Question: I am using a mix of Tkinter and graphics.py (a wrapper on Tkinter) to create a fairly basic integrator (find the area under a graph) with a GUI. As of now, the main "control panel" for the integrator is separate from the actual graph (which is made by using graphics.py). I am using Tkinter's 'Radiobutton()' for the choice selection of the integration type (Left Rectangular, Right Rectangular, Trapezoidal, or Simpson's Approximation).
My problem is that I am unable to get the output from the radiobuttons. I was using the example from <URL>.
Here is my code:
'''
class FunctionInput:
def __init__(self, master, window, items):
self.window = window
self.items = items
self.runProgram = True
self.typeChoice = tk.StringVar()
self.frame = tk.Frame(master)
self.typeFrame = tk.Frame(self.frame)
self.quitButton = tk.Button(self.frame, text = 'Quit', command = self.frame.quit)
self.optLabel = tk.Label(self.frame, text = 'Type of Approximation: ')
self.optL = tk.Radiobutton(self.typeFrame, text = 'Left Rectangular', variable = self.typeChoice, value = 'l')
self.optR = tk.Radiobutton(self.typeFrame, text = 'Right Rectangular', variable = self.typeChoice, value = 'r')
self.optT = tk.Radiobutton(self.typeFrame, text = 'Trapezoidal', variable = self.typeChoice, value = 't')
self.optS = tk.Radiobutton(self.typeFrame, text = 'Simpsons Rule', variable = self.typeChoice, value = 's')
self.optL.grid(row = 1, column = 1, padx = 5, pady = 5)
self.optR.grid(row = 1, column = 2, padx = 5, pady = 5)
self.optT.grid(row = 2, column = 1, padx = 5, pady = 5)
self.optS.grid(row = 2, column = 2, padx = 5, pady = 5)
self.optLabel.grid(row = 4)
self.typeFrame.grid(row = 5)
self.quitButton.grid(row = 6)
# there were numerous other widgets and frames, but I only included the relevant ones
self.frame.grid()
def getInput(self):
type_integration = self.typeChoice.get()
self.frame.quit()
return type_integration
def main():
# some other code, win and axisLabels are defined prior to this
root = tk.Tk(className = ' Function Grapher')
app = FunctionInput(root, win, axisLabels)
root.rowconfigure(0, weight = 1)
root.columnconfigure(0, weight = 1)
root.mainloop() # there is a button to exit the mainloop in my GUI
typeIntegration = app.getInput()
print typeIntegration # trying to debug it
if __name__ == '__main__': main()
'''
However, it doesn't not print the variable. It prints an empty string, so execution is not a problem. 'root.mainloop()' does not get stuck in an infinite loop, because I have a button in my GUI (not shown here because it is irrelevant) that exits it. An error is not raised, so I'm guessing that the issue is with setting the option to the variable. Any help is greatly appreciated.
Also, on a side note, whenever I run the program, the 'Right Rectangular', 'Trapezoidal', and 'Simpson's Rule' radiobuttons are grayed out, like such:

This grayness goes away if I click on one of the radiobuttons, but until then, it stays. If there is some way to fix this, please let me know.
Thanks!
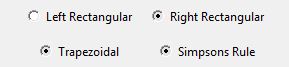
Answer: The problem was that since I was using multiple other widgets, I had to set 'StringVar()'s 'master' parameter as 'self.typeFrame':
'''
class FunctionInput:
def __init__(self, master, window, items):
self.window = window
self.items = items
self.runProgram = True
self.frame = tk.Frame(master)
self.typeFrame = tk.Frame(self.frame)
self.typeChoice = tk.StringVar(self.typeFrame)
self.quitButton = tk.Button(self.frame, text = 'Quit', command = self.frame.quit)
self.optLabel = tk.Label(self.frame, text = 'Type of Approximation: ')
self.optL = tk.Radiobutton(self.typeFrame, text = 'Left Rectangular', variable = self.typeChoice, value = 'l')
self.optR = tk.Radiobutton(self.typeFrame, text = 'Right Rectangular', variable = self.typeChoice, value = 'r')
self.optT = tk.Radiobutton(self.typeFrame, text = 'Trapezoidal', variable = self.typeChoice, value = 't')
self.optS = tk.Radiobutton(self.typeFrame, text = 'Simpsons Rule', variable = self.typeChoice, value = 's')
self.optL.grid(row = 1, column = 1, padx = 5, pady = 5)
self.optR.grid(row = 1, column = 2, padx = 5, pady = 5)
self.optT.grid(row = 2, column = 1, padx = 5, pady = 5)
self.optS.grid(row = 2, column = 2, padx = 5, pady = 5)
self.optLabel.grid(row = 4)
self.typeFrame.grid(row = 5)
self.quitButton.grid(row = 6)
# there were numerous other widgets and frames, but I only included the relevant ones
self.frame.grid()
def getInput(self):
type_integration = self.typeChoice.get()
self.frame.quit()
return type_integration
def main():
# some other code, win and axisLabels are defined prior to this
root = tk.Tk(className = ' Function Grapher')
app = FunctionInput(root, win, axisLabels)
root.rowconfigure(0, weight = 1)
root.columnconfigure(0, weight = 1)
root.mainloop() # there is a button to exit the mainloop in my GUI
print app.getInput()
if __name__ == '__main__': main()
'''
Also, as @A. Rodas said, to get rid of the grayness, I did:
'''
self.typeFrame = tk.Frame(self.frame)
self.typeChoice = tk.StringVar(self.typeFrame)
self.typeChoice.set(None)
'''